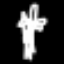
Label: palm tree